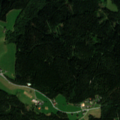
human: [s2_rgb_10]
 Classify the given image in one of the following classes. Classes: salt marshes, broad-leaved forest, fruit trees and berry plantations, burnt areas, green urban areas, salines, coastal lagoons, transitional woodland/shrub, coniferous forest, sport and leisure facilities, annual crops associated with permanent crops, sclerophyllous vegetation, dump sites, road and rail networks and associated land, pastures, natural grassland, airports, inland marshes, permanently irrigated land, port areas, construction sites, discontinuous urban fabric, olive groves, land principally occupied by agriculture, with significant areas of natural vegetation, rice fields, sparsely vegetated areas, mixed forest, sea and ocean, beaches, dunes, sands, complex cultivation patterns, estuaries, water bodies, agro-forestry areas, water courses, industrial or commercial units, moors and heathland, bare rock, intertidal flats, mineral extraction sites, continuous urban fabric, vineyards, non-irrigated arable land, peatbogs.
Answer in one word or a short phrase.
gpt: pastures, coniferous forest, mixed forest